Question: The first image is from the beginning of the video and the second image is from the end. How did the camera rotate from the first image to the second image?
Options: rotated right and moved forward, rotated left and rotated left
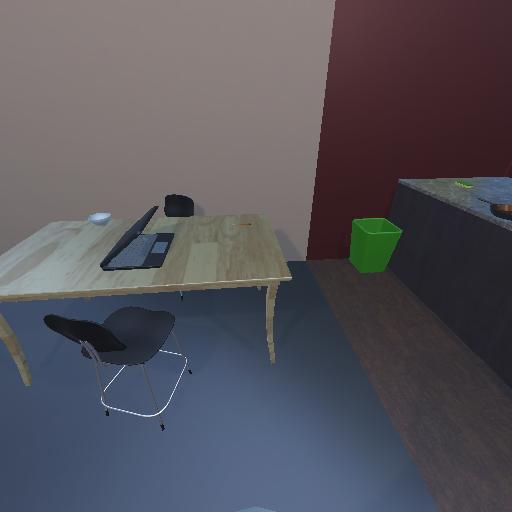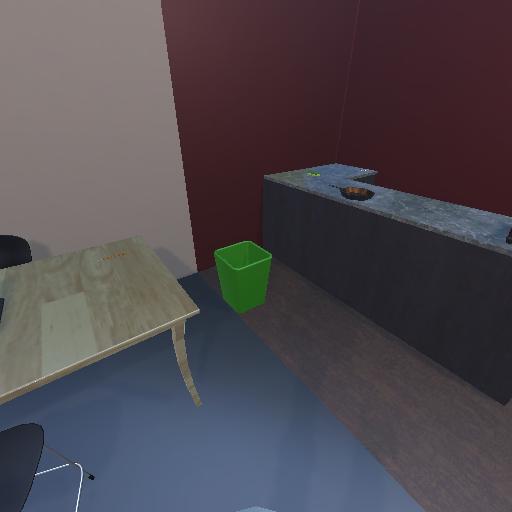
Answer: rotated right and moved forward